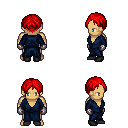
a pixel art fantasy rpg character, male body template, human, tanned skin, blue robe, magenta pants, red parted hairstyle, metal gloves, black shoes, four views (front, back, left, right), 2x2 character sprite sheet, small pixel art, hard edges, no anti-aliasing